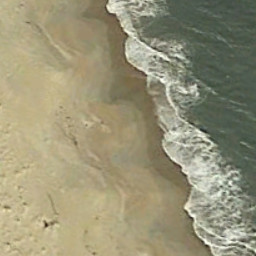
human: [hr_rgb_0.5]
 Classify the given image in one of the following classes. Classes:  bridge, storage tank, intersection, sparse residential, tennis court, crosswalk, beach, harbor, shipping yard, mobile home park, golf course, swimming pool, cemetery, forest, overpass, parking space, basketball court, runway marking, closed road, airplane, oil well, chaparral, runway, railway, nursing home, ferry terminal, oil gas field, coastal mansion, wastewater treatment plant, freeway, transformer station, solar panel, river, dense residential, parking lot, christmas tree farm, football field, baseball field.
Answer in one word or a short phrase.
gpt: beach